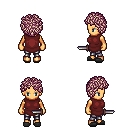
a pixel art fantasy rpg character, female body template, human, tanned skin, maroon tunic, metal pants, white blonde curly afro hairstyle, gray slippers, dagger, four views (front, back, left, right), 2x2 character sprite sheet, small pixel art, hard edges, no anti-aliasing